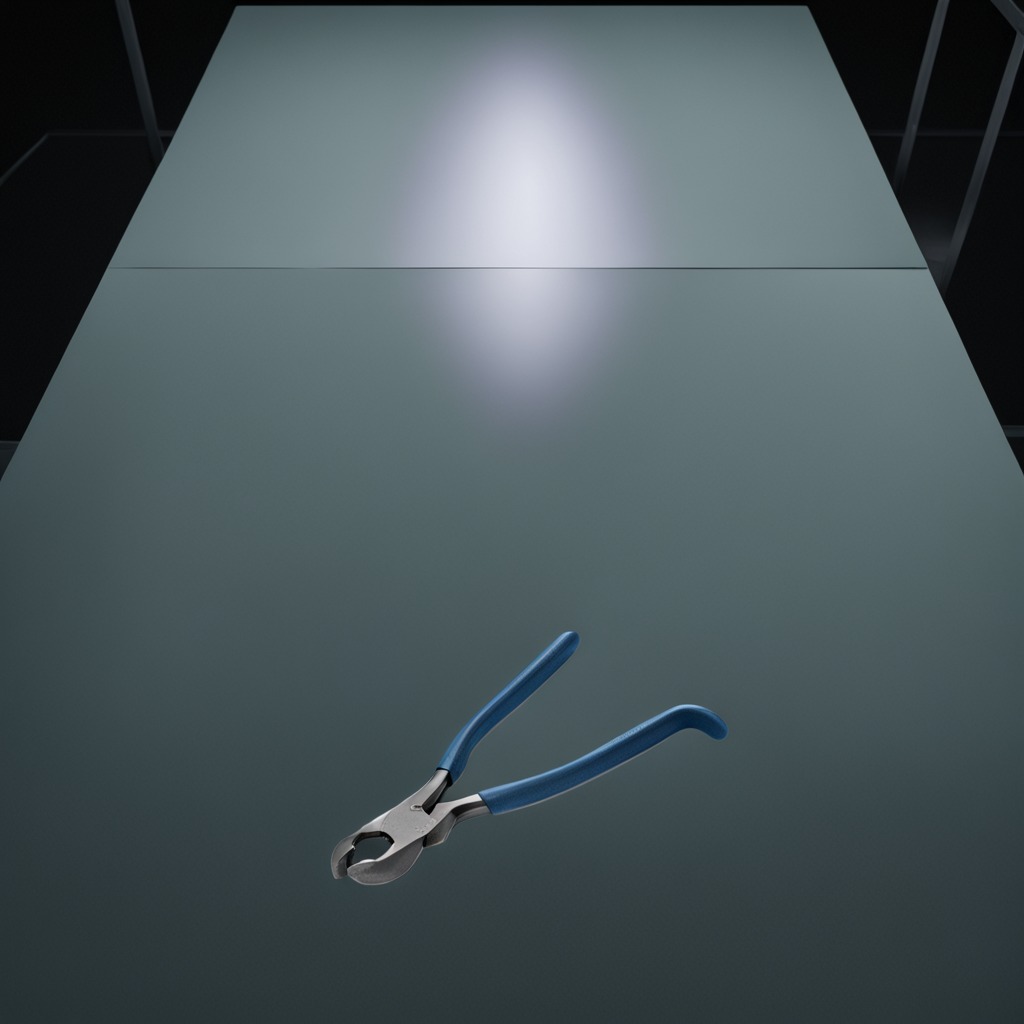
A plier lies on the table in the railway signal maintenance room.